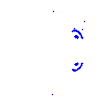
Particle: proton